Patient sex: M
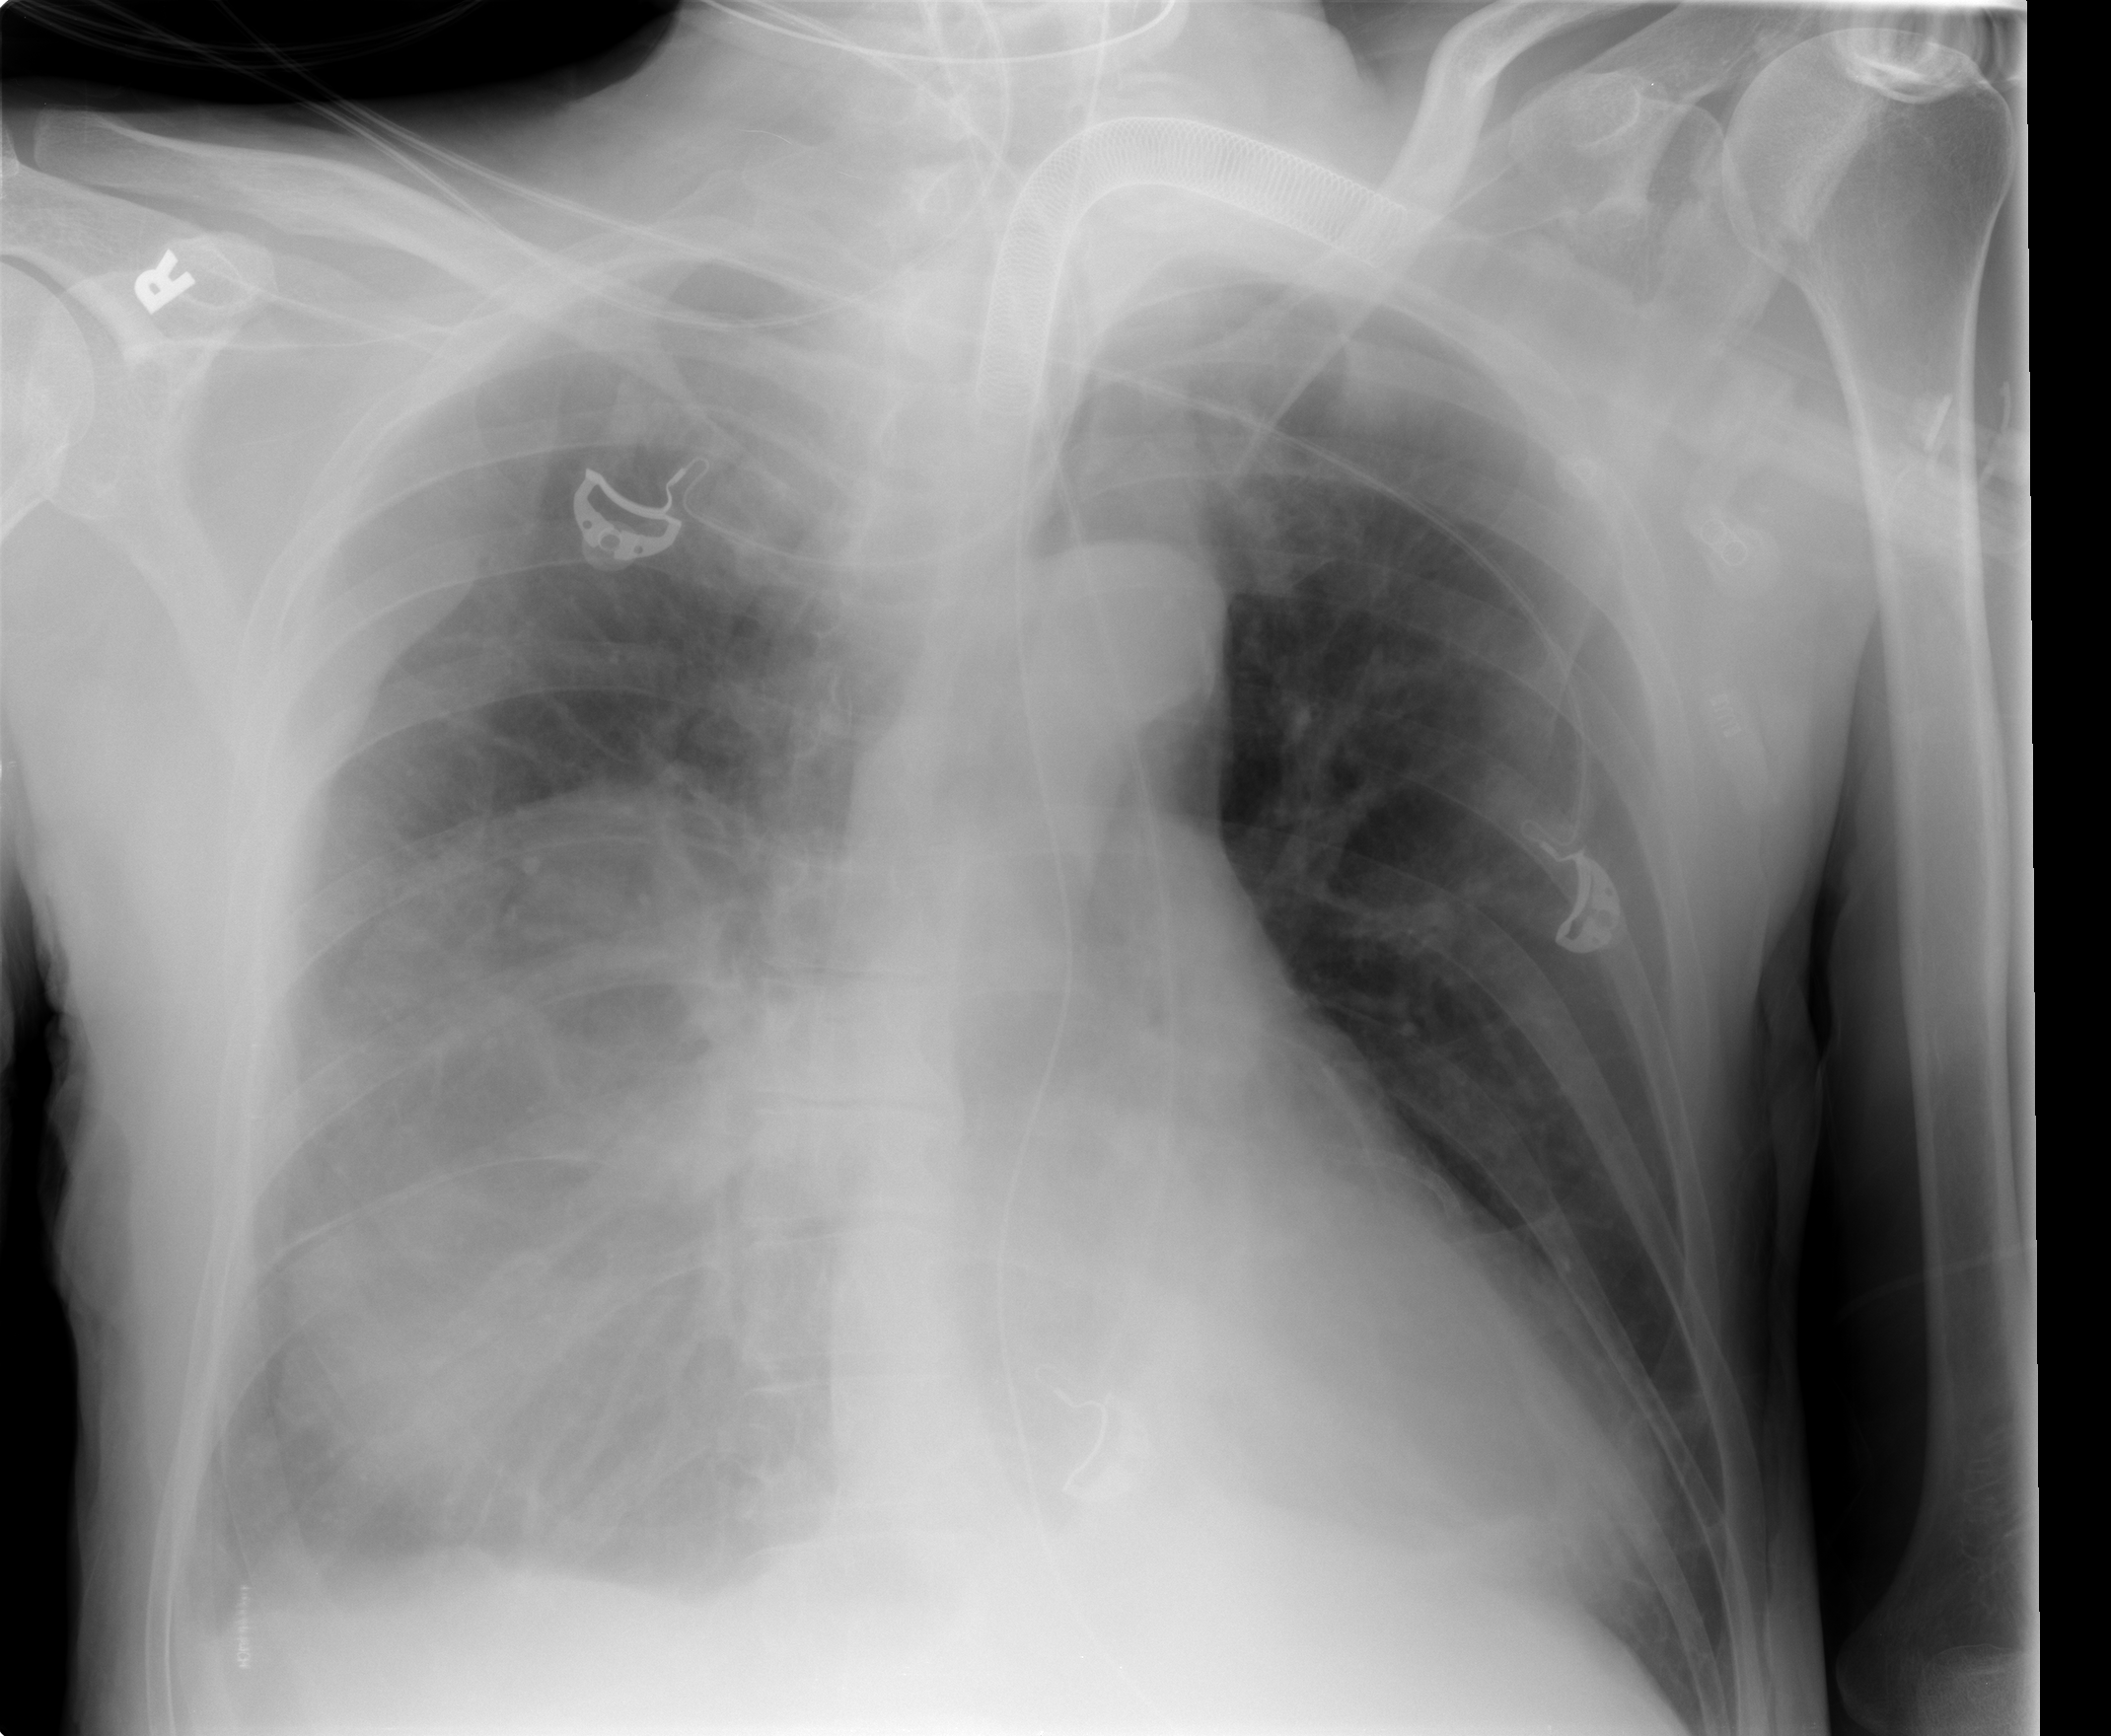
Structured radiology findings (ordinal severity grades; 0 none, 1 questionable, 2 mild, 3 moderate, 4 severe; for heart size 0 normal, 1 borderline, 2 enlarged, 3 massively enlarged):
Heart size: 0
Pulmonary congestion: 0
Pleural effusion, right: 2
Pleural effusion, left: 0
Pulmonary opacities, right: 2
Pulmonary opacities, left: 0
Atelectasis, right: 2
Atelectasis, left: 2